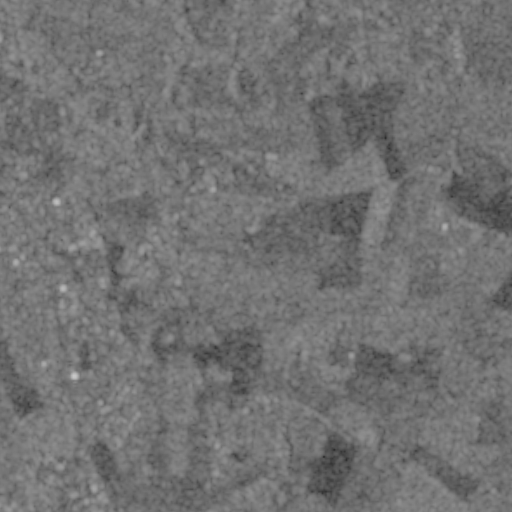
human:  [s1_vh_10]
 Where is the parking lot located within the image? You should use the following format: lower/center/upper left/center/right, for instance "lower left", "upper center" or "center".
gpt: The parking lot is located in the upper left of the image.
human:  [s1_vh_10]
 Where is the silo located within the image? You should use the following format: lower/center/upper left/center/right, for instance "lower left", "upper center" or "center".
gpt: The silo is located in the lower center of the image.
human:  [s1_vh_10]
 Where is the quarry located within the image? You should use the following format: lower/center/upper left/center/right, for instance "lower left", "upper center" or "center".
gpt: There is no quarry in the image.

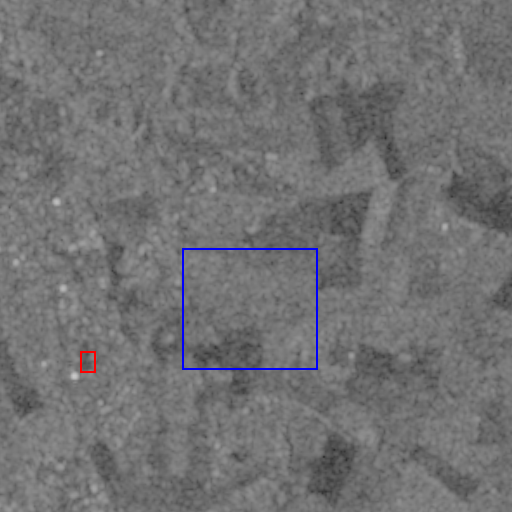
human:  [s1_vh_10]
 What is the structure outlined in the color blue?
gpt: The structure outlined in blue is a crop field.
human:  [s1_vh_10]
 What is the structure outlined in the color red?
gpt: The structure outlined in red is a park.
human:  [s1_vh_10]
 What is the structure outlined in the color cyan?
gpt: There is no cyan outline.